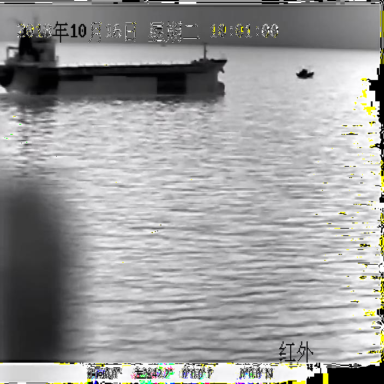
There are two liners in the infrared image.